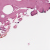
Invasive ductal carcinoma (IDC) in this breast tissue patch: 0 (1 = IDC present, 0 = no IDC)